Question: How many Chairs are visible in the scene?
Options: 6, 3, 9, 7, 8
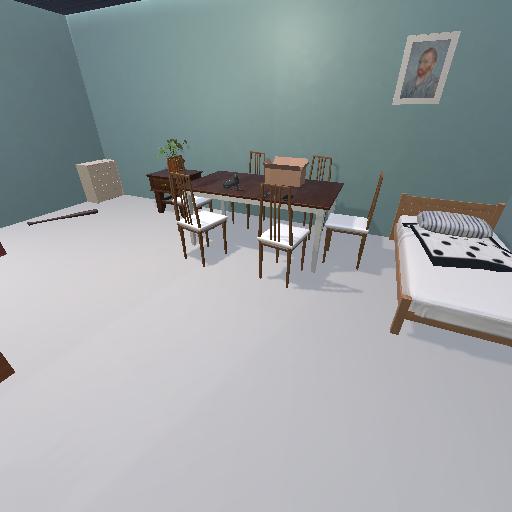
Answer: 6